Interaction volume radius: 5 \u00c5
Interaction volume height: 15 \u00c5
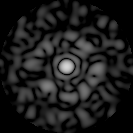
Disorder parameter: 0.8757